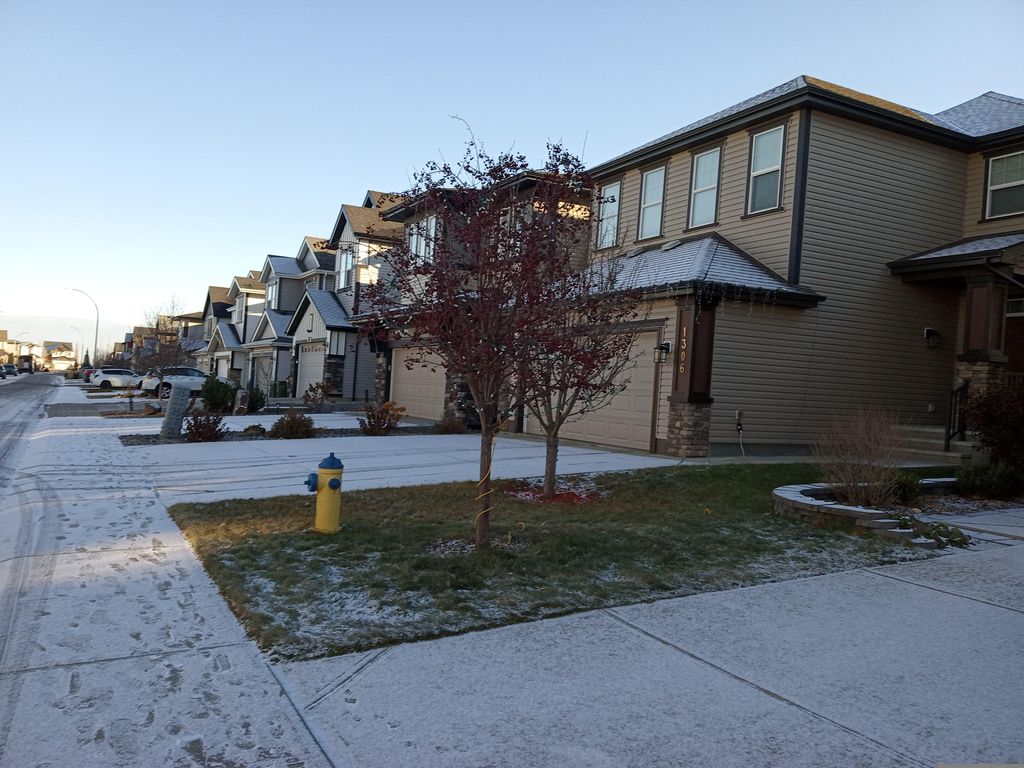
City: edmonton